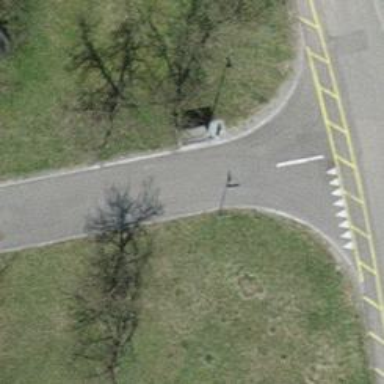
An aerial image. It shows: Street cabinet meant for power infrastructure.